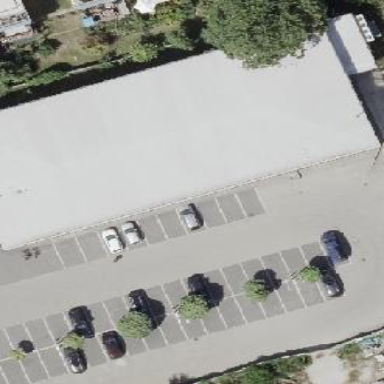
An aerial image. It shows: Retail building housing supermarket.